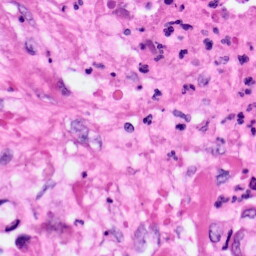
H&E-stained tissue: Pancreatic